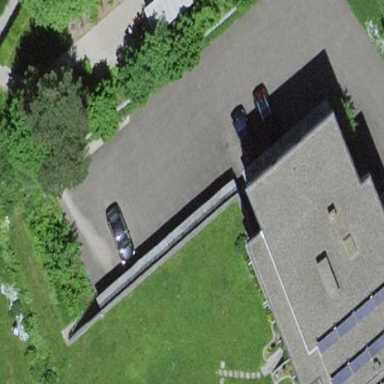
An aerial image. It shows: Group of garages.